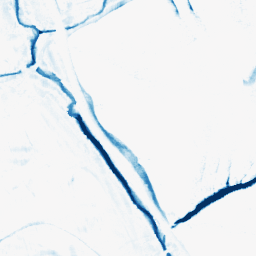
Category: morphological
Decomposition family: morphological_square
Decomposition parameters: operation: closing
size: 10
Upsampling method: cubic_catmull_rom
Upsampling parameters: scale: 2
Upsampling scale: 2